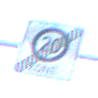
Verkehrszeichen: EndeZone20
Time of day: SunriseSunset
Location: Outdoor (Suburban)
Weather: PartlyCloudy
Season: Winter
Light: Natural